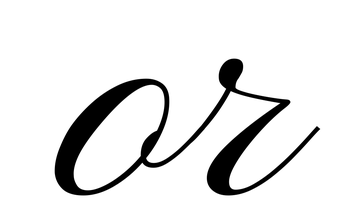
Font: PinyonScript-Regular